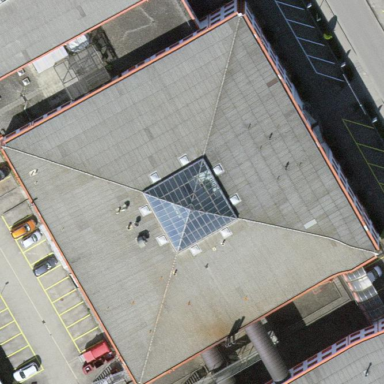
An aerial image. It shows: Building with pyramidal roof. The roof shape is pyramidal.